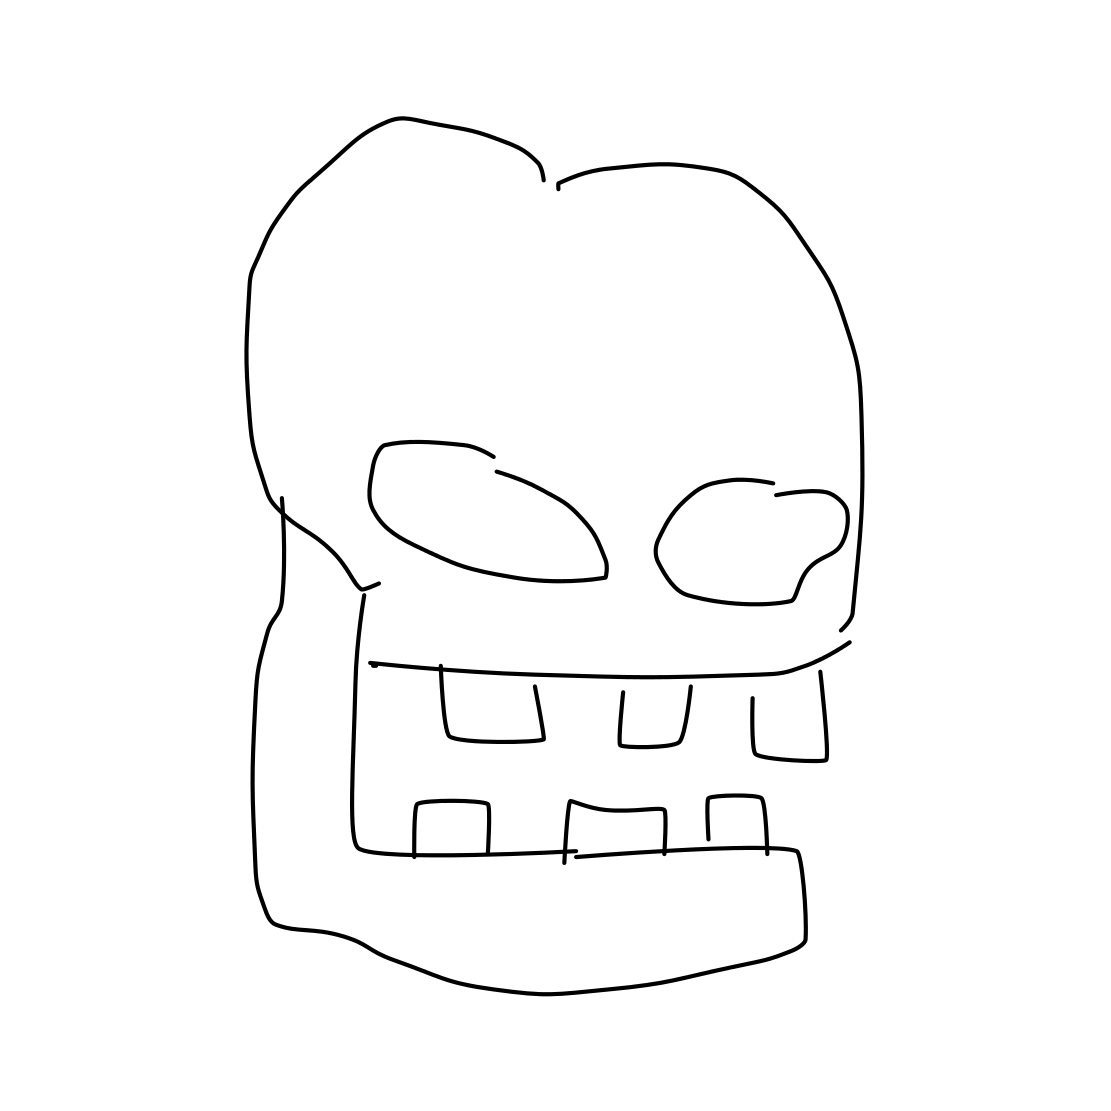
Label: skull